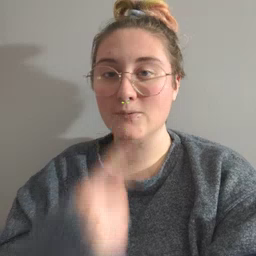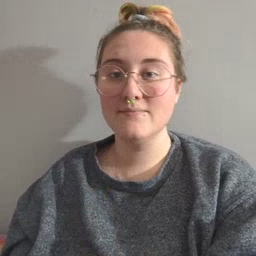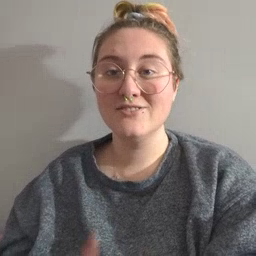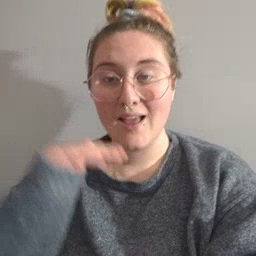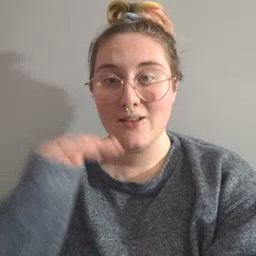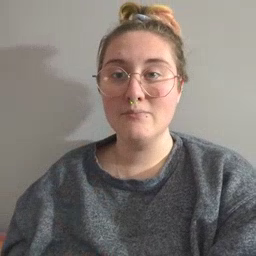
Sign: child